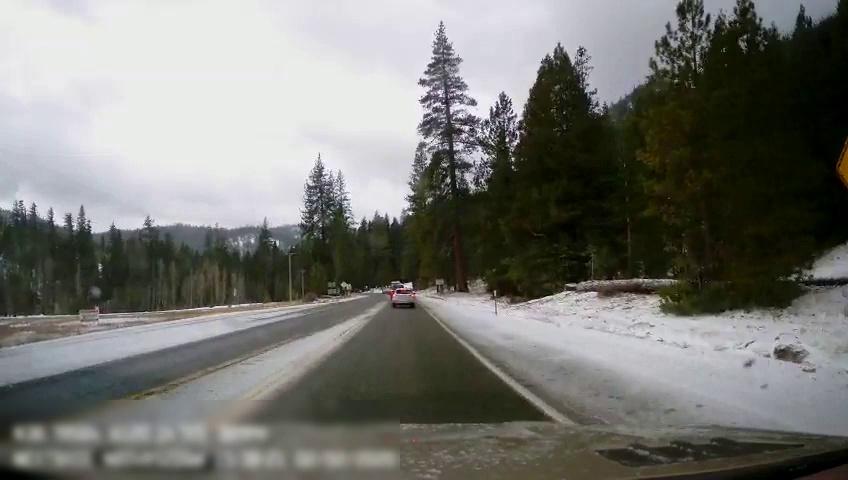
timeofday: Day
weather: Snowy
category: Drivable Space
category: Vehicles | Truck
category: Vehicles | SUV
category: Lanes | Current Lane
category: Lanes | Opposite Lane
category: Lanes | Current Lane
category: Lanes | Alternate Lane
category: Lanes | Opposite Lane
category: Lanes | Opposite Lane
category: Traffic | Signs